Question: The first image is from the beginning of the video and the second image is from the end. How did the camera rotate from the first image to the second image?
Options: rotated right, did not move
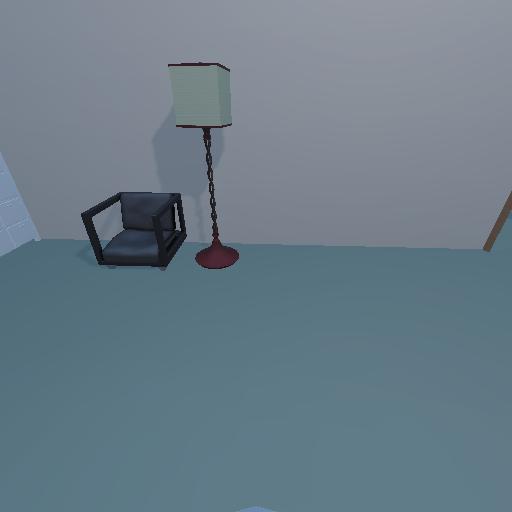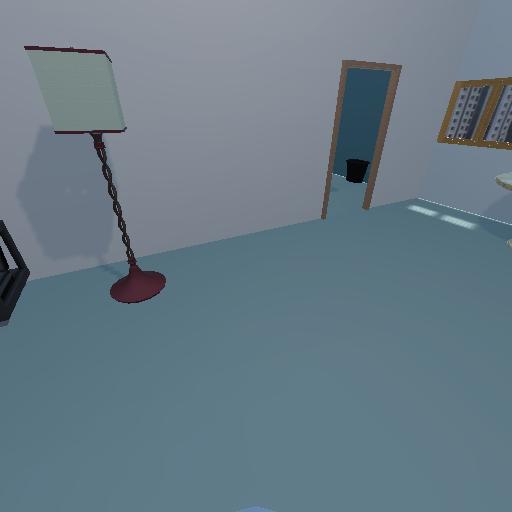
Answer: rotated right